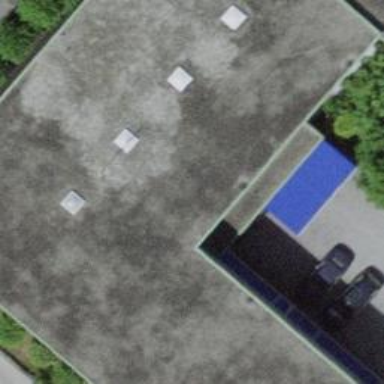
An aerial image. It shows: Commercial building.